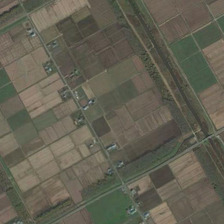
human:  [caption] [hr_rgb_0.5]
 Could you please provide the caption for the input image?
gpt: many pieces of farmlands are together .

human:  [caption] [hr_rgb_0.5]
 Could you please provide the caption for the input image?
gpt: many pieces of farmlands are together .

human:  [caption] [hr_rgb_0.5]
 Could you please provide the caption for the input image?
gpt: many pieces of farmlands are together .

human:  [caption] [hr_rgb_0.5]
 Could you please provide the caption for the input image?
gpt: many pieces of farmlands are together .

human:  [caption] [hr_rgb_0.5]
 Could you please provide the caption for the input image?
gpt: many pieces of farmlands are together .